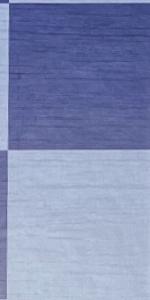
Label: Empty